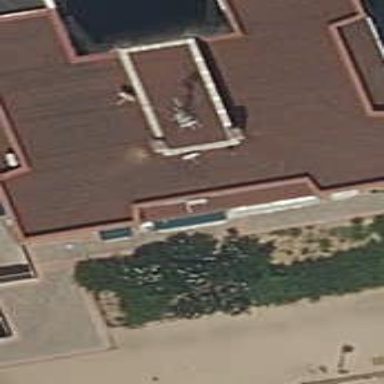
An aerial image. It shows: Kindergarten.